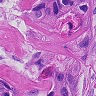
Metastatic tissue present: yes